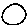
Label: circle